Question: I've implemented NavigationDrawer with android-support-v4 as per <URL>
My result is on this screenshot.
The question is how to remove or configure these transparency on Drawer which looks awful with background text.

here is my layout configuration, with background been set to dark
'''
<android.support.v4.widget.DrawerLayout
xmlns:android="http://schemas.android.com/apk/res/android"
android:id="@+id/drawer_layout"
android:layout_width="match_parent"
android:layout_height="match_parent"
>
<FrameLayout
android:id="@+id/content_frame"
android:layout_width="match_parent"
android:layout_height="match_parent"/>
<ListView
android:id="@+id/left_drawer"
android:layout_width="240dp"
android:layout_height="match_parent"
android:layout_gravity="start"
android:choiceMode="singleChoice"
android:divider="@android:color/transparent"
android:dividerHeight="0dp"
android:background="#111111"/>
</android.support.v4.widget.DrawerLayout>
'''
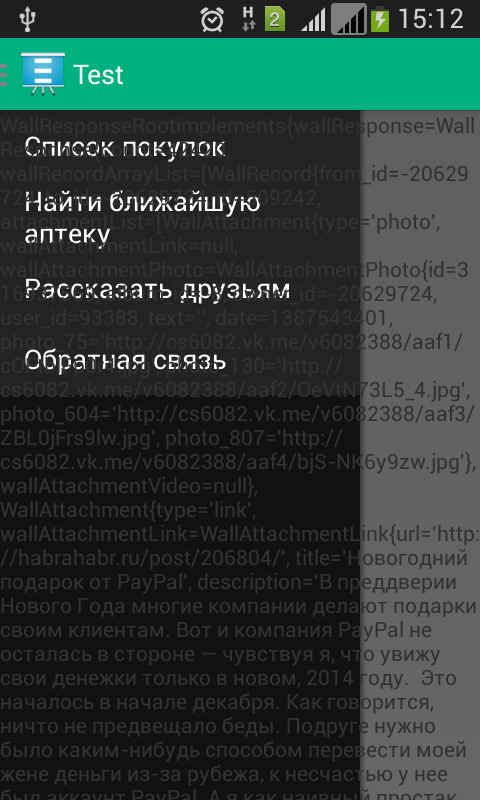
Answer: Thanks everyone who tried to answer my question.
I'm sorry the trouble was in Fragment initialization in code.
So I've tried to add fragment as new instance, but it should be just a replacement of already defined fragment in layout as follows:
'''
android.support.v4.app.FragmentManager fragmentManager = getSupportFragmentManager();
FeedFragment fragment = new FeedFragment();
fragmentManager.beginTransaction().replace(R.id.content_frame, fragment).commit();
'''
now everything works fine.